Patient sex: M
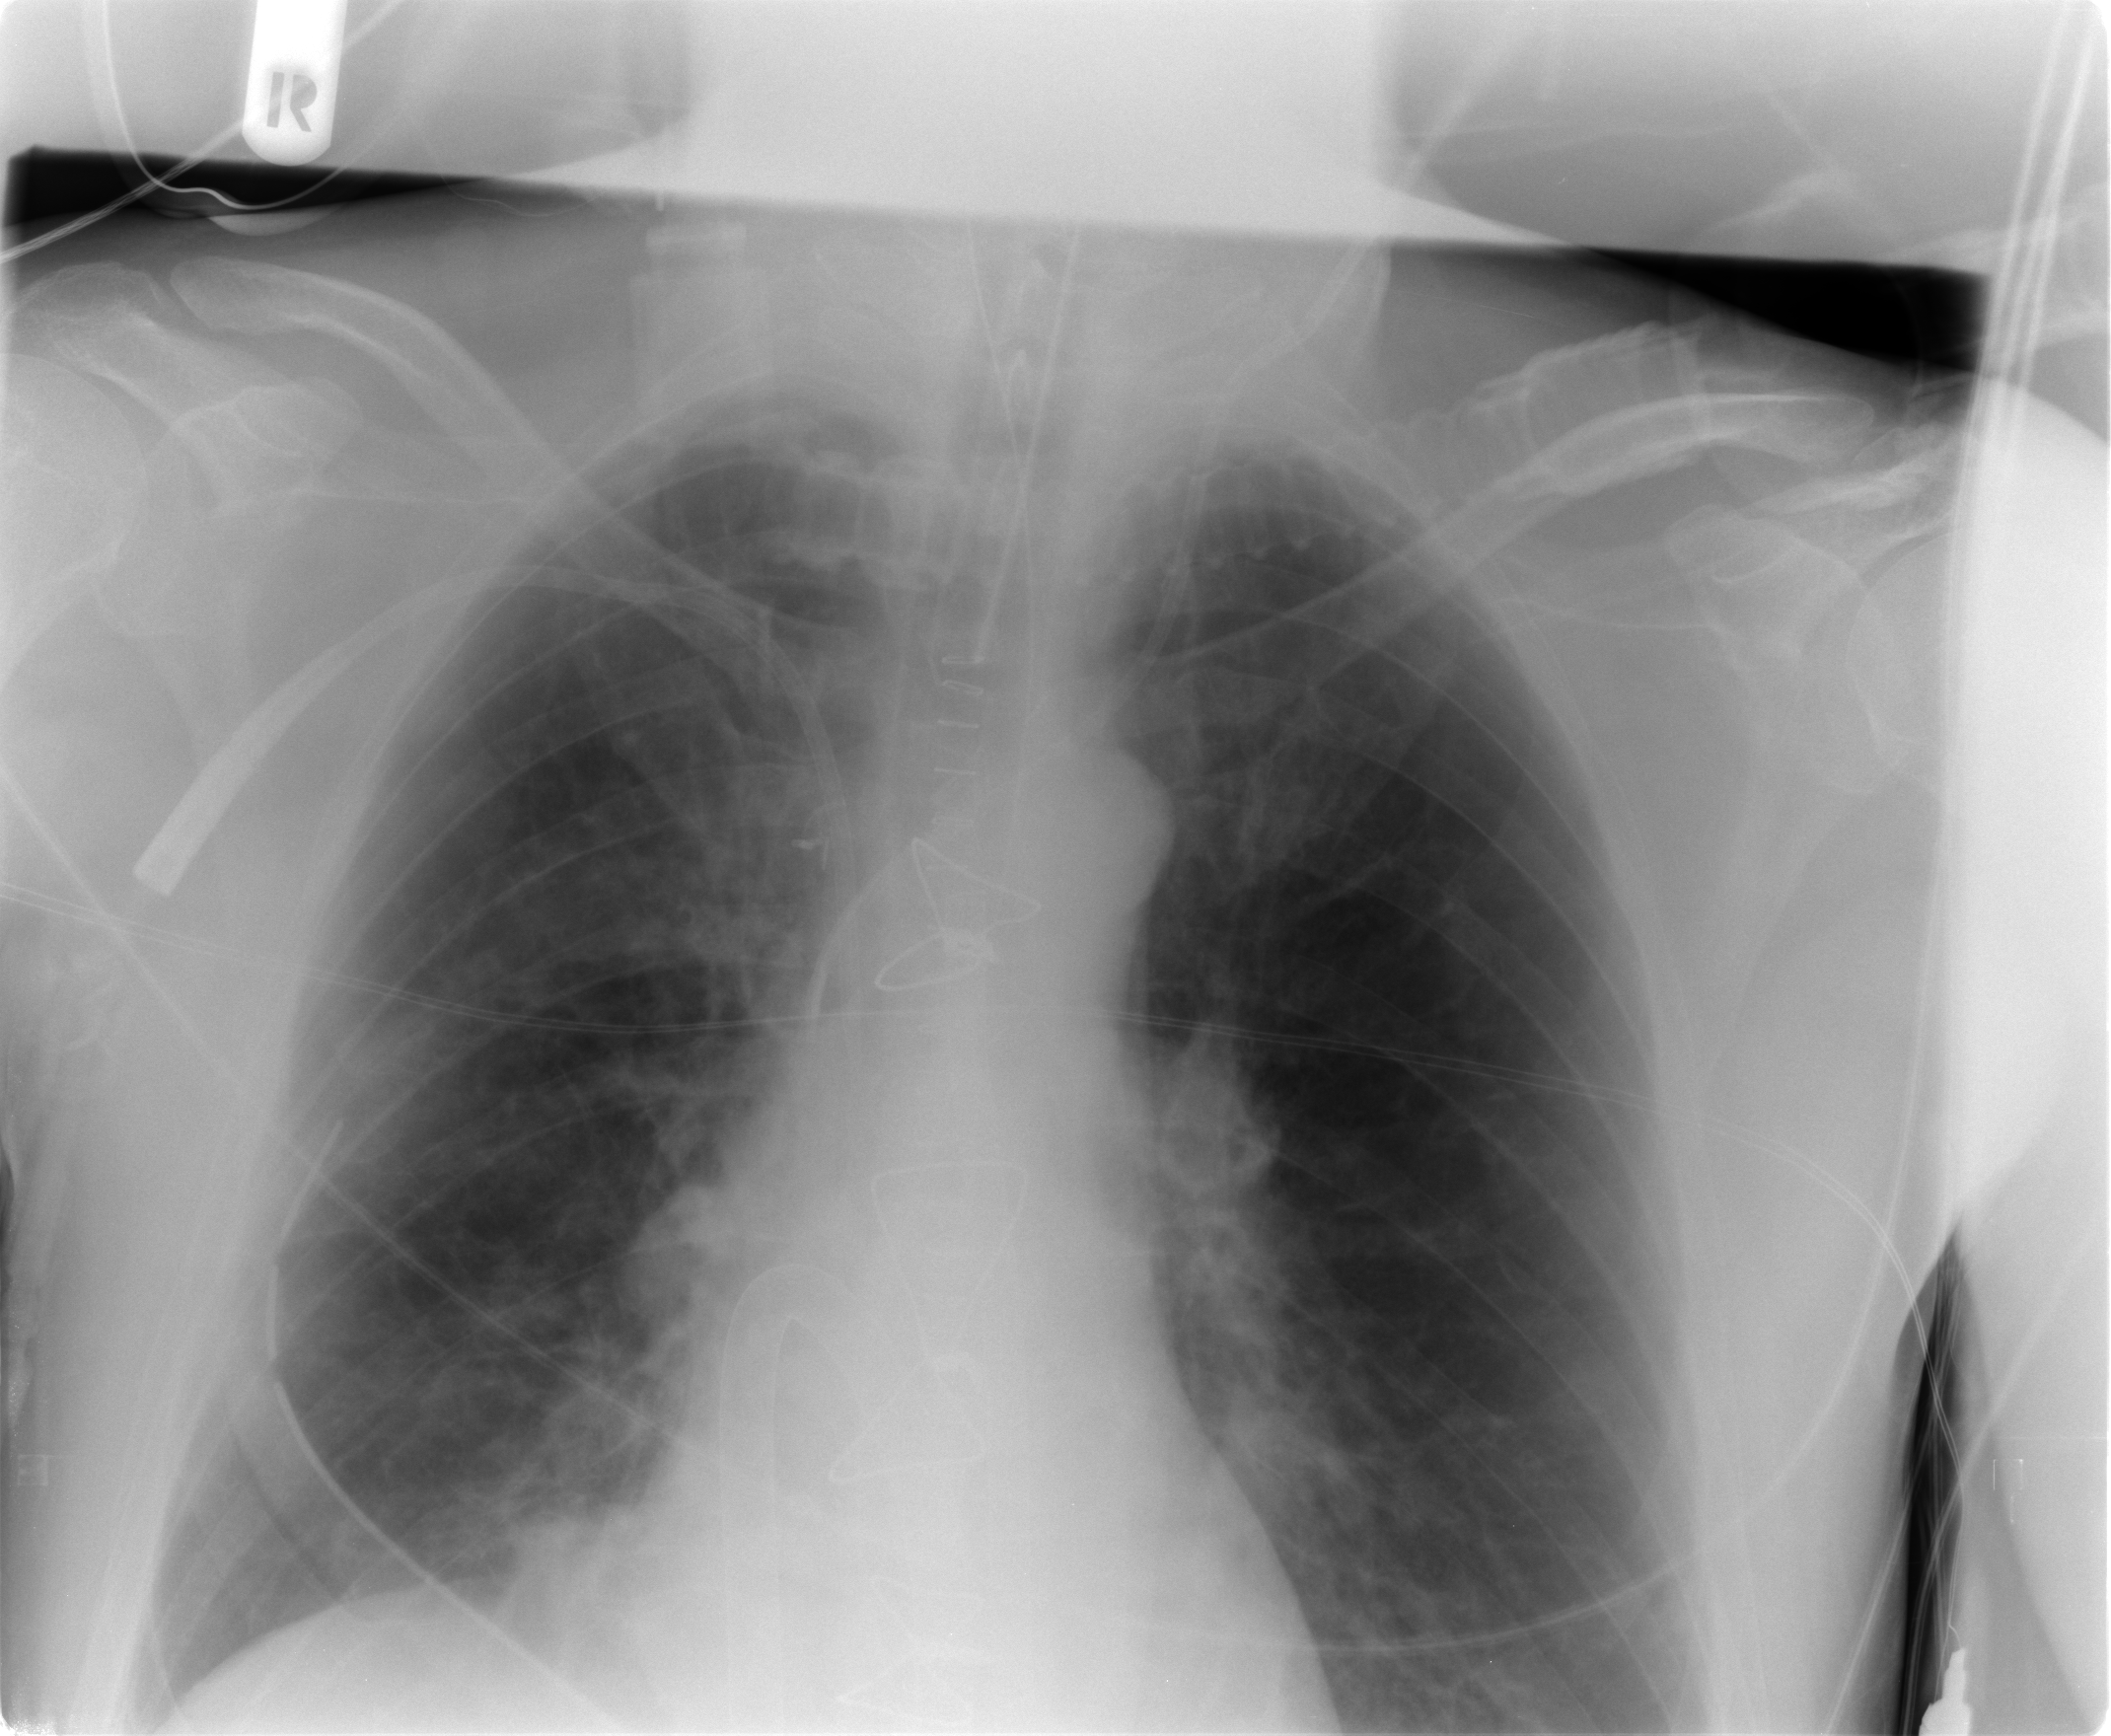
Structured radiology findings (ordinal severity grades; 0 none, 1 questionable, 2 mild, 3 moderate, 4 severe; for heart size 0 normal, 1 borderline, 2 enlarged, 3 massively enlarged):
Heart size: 0
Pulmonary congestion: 2
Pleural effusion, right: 2
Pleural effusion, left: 0
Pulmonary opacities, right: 0
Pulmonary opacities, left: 0
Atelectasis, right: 2
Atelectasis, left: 0